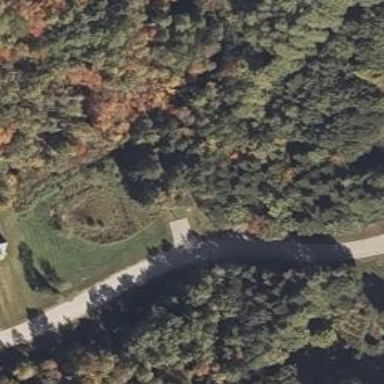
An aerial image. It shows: Culvert tunnel.